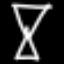
Label: hourglass